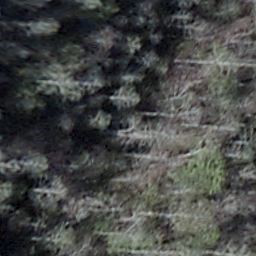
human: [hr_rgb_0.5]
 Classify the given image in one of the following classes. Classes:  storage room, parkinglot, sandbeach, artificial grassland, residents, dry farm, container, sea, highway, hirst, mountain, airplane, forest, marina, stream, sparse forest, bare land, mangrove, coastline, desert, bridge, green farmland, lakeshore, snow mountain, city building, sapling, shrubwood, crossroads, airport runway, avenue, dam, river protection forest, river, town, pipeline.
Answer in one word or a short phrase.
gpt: shrubwood